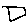
Label: square